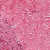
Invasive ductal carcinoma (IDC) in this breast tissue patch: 0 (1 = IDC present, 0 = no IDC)